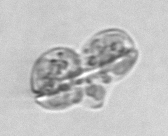
Label: Karenia